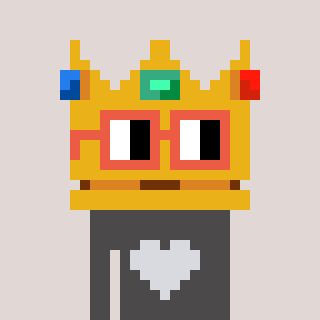
a pixel art character with square orange glasses, a crown-shaped head and a grayscale-colored body on a warm background